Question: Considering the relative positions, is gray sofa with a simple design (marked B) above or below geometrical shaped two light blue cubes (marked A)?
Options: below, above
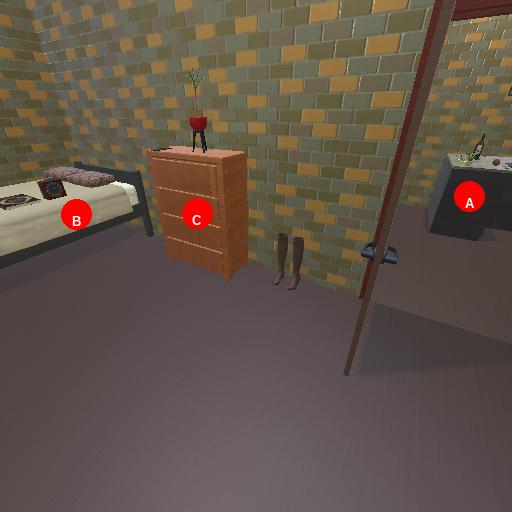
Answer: below